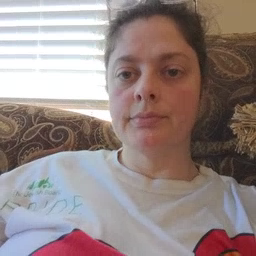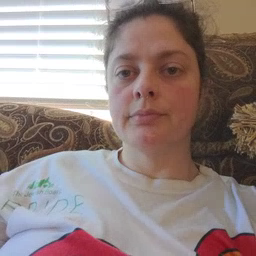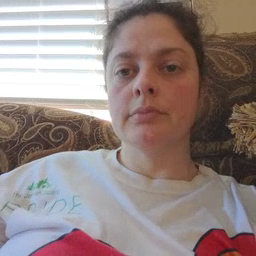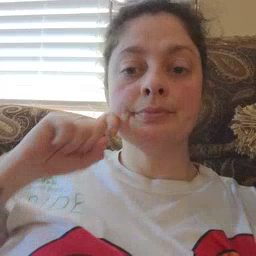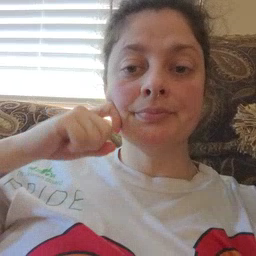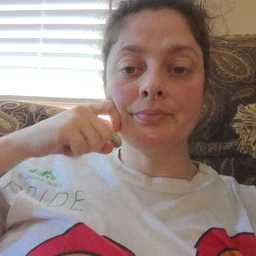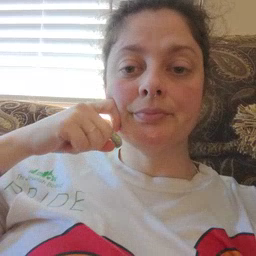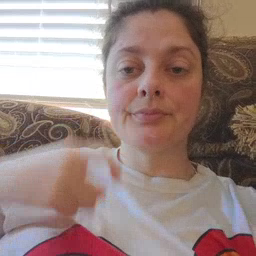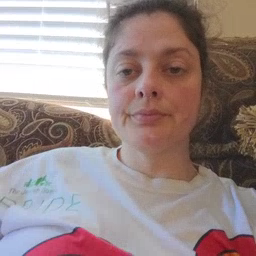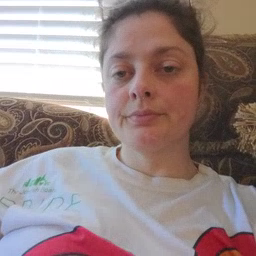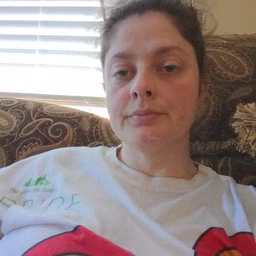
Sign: apple